Question: I'm using SVC from sklearn.svm for binary classification in python. For the gamma parameter it says that it's default value is
.
I'm having a hard time understading this. Can you tell me what's the default value of gamma ,if for example, the input is a vector of 3 dimensions(3,) e.g. [3,3,3] and the number of input vectors are 10.000? Also, is there a way i can print it out to see its value?
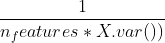
Answer: This is easy to see with an example. The array X below has two features (columns). The variance of the array is 1.75. The default gamma is therefore is 1/(2*1.75) = 0.2857. You can verify this by checking the ._gamma attribute of the classifier.
'''
import numpy as np
from sklearn.svm import SVC
X = np.array([[-1, -1], [-2, -1], [1, 1], [2, 1]])
y = np.array([1, 1, 2, 2])
clf = SVC(gamma='scale')
clf.fit(X, y)
n_features = X.shape[1]
gamma = 1 / (n_features * X.var())
clf._gamma
'''
Output:
X
'''
Out[24]:
array([[-1, -1],
[-2, -1],
[ 1, 1],
[ 2, 1]])
n_features
Out[25]: 2
X.var()
Out[26]: 1.75
gamma
Out[27]: 0.2857142857142857
clf._gamma
Out[28]: 0.2857142857142857
'''